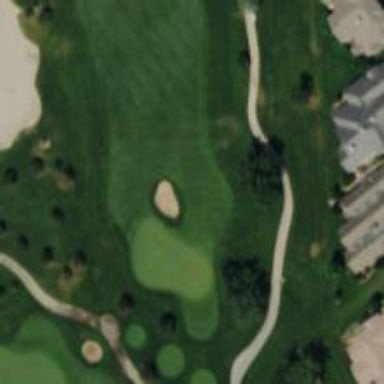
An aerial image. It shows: Golf hole for the sport of golf.